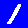
Digit: 1